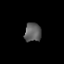
Tissue: lung
Cell type: Endothelial cells
Senescence score: 0.5591
Nuclear area (px): 313
Mean DAPI intensity: 93.546